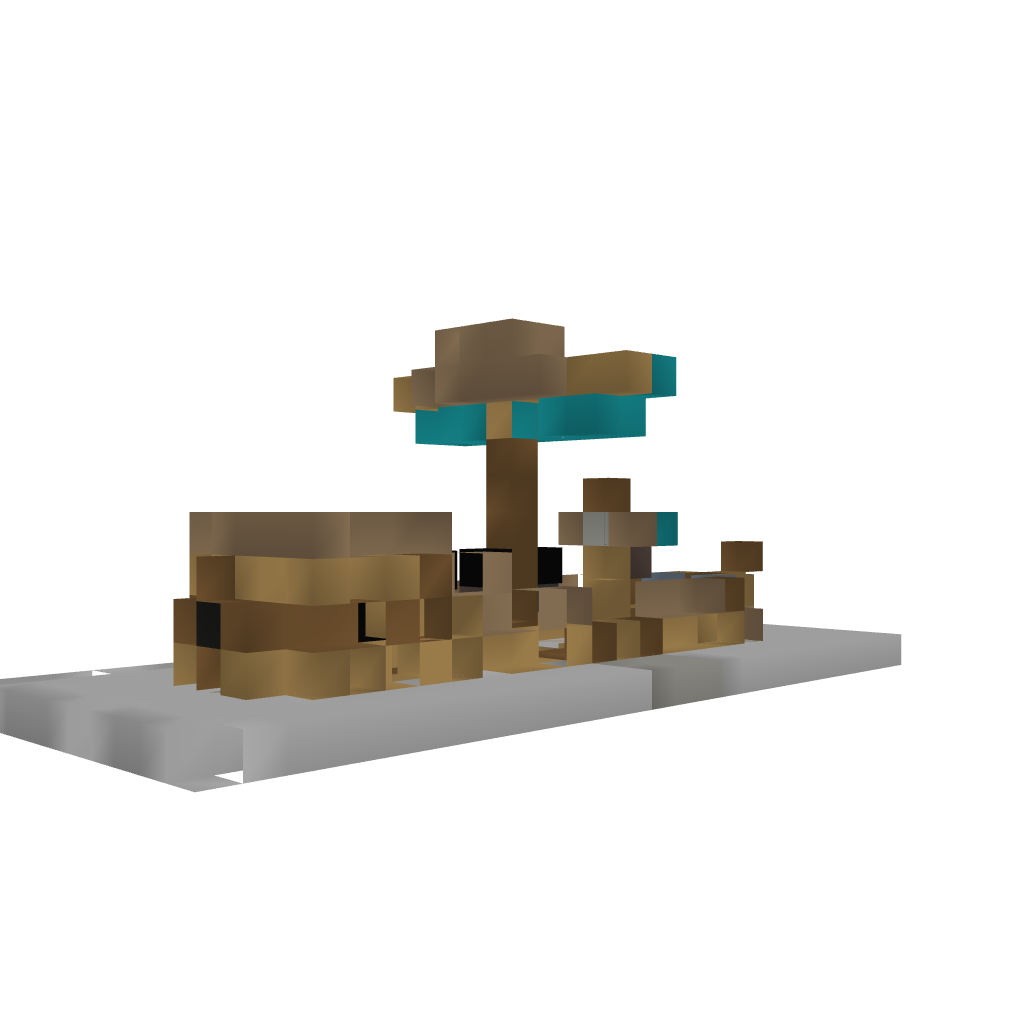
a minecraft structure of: Small Ship